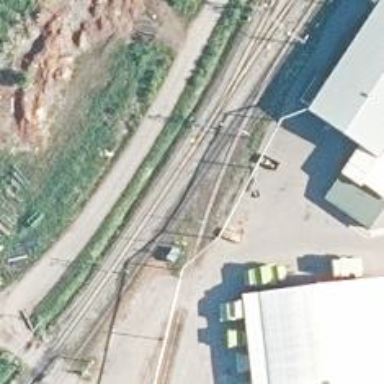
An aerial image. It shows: Railway track with continuous electrified contact line.